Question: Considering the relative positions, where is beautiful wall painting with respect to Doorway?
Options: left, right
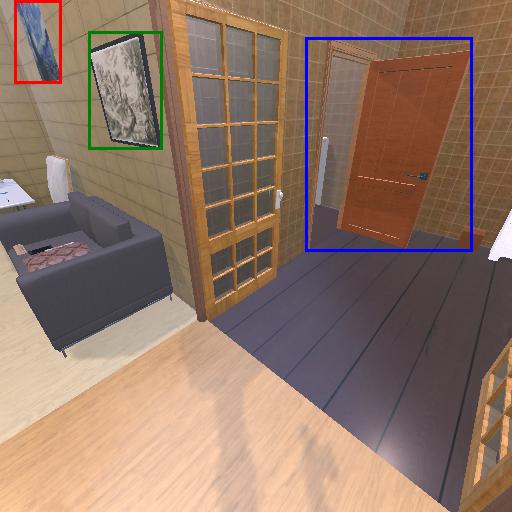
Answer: left